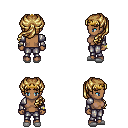
a pixel art fantasy rpg character, female body template, human, dark skin, steel arm armor, metal pants, blonde princess hairstyle, gold tiara, bracelets, white slippers, four views (front, back, left, right), 2x2 character sprite sheet, small pixel art, hard edges, no anti-aliasing